Interaction volume radius: 5 \u00c5
Interaction volume height: 25 \u00c5
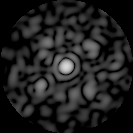
Disorder parameter: 0.6999